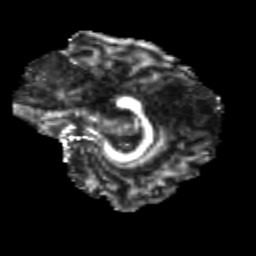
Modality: FA
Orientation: sagittal
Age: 27
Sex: female
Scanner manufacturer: siemens
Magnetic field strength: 3 T
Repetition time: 3.5 s
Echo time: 0.104 s